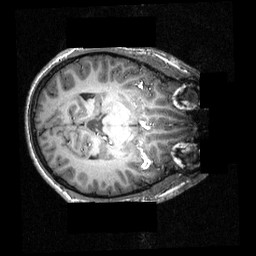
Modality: T1w
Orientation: axial
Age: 22
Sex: male
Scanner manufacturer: siemens
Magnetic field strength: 3.951 T
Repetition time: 1.5 s
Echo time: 0.00335 s